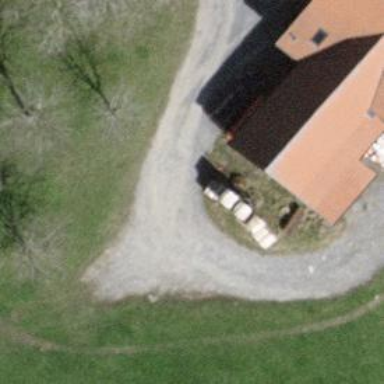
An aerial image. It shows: Gravel track with grade 2 quality.